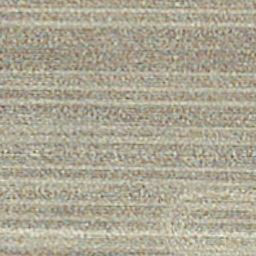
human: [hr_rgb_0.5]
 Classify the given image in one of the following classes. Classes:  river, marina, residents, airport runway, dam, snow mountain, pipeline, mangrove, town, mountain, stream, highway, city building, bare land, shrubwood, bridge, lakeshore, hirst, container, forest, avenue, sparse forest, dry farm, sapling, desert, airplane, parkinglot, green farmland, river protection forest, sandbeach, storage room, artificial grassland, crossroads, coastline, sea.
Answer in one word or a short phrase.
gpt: dry farm